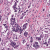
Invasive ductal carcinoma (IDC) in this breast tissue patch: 1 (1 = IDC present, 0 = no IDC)